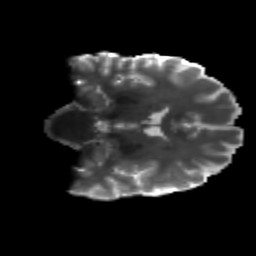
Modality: T2w
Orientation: coronal
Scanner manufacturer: siemens
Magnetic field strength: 3 T
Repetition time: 4.16 s
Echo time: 0.0806 s